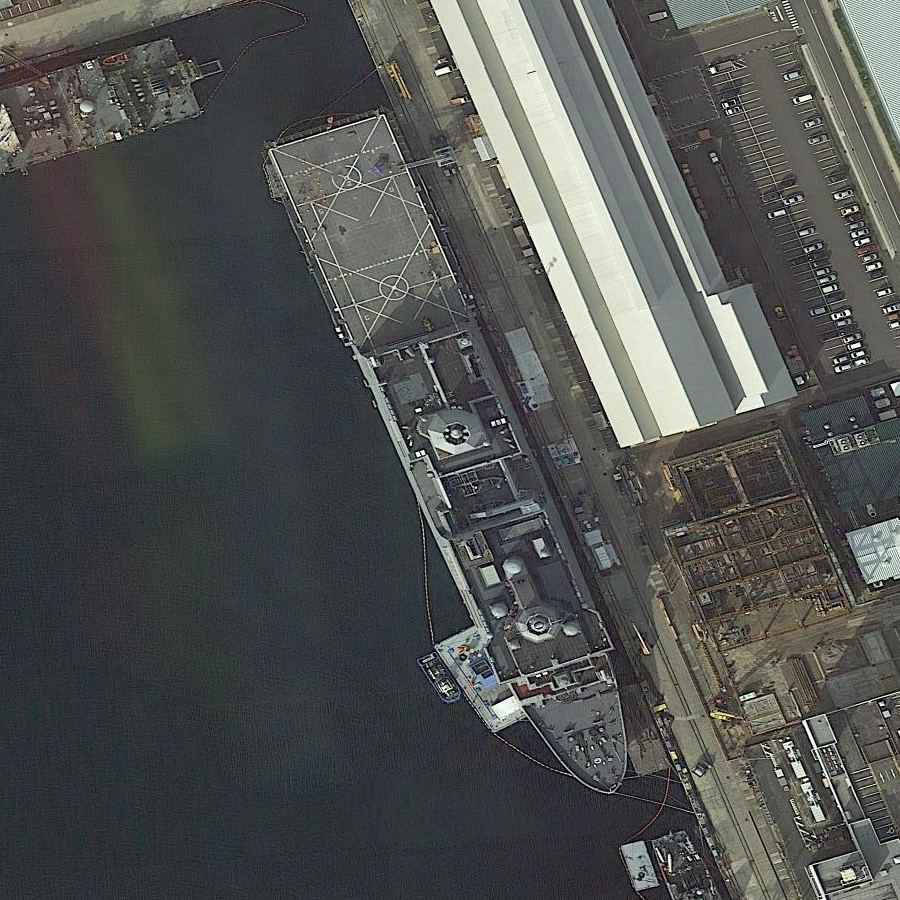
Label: combat